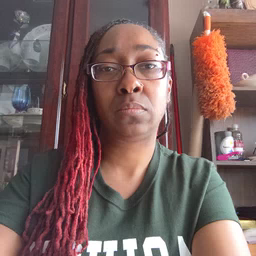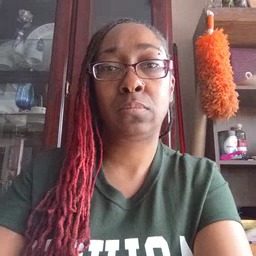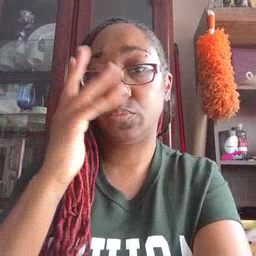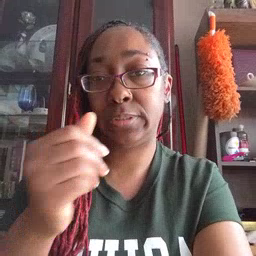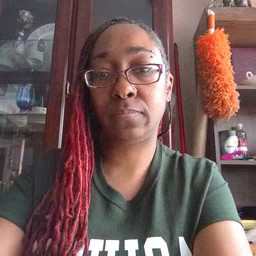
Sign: pretty